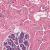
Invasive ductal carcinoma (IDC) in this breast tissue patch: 0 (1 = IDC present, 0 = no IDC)